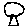
Label: tree